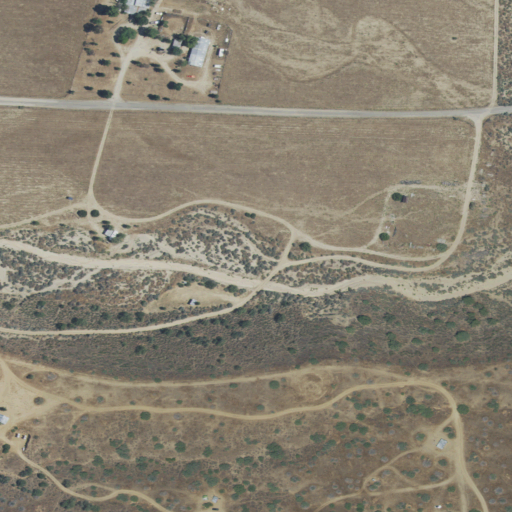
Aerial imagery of valley in California named Ballinger Canyon containing grassland, shrub, and open development